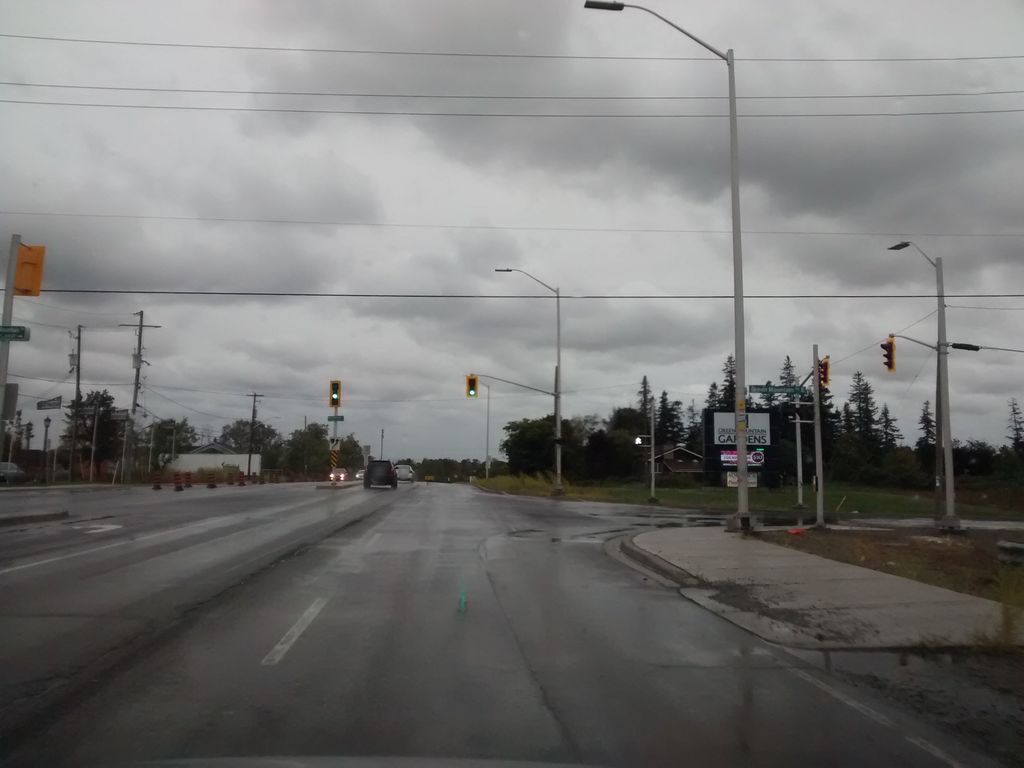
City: hamilton